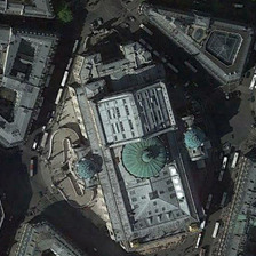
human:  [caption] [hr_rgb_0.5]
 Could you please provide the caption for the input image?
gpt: There are two broad ways in the church.

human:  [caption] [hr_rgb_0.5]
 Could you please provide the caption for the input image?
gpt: There are two roads to the church

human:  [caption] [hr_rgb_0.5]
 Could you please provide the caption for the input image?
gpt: There are two great roads around the church.

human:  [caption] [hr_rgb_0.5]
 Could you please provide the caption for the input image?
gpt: There are two broad roads around the church.

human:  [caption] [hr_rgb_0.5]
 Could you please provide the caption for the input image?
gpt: There are two great roads to the REDOR of the church.